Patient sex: M
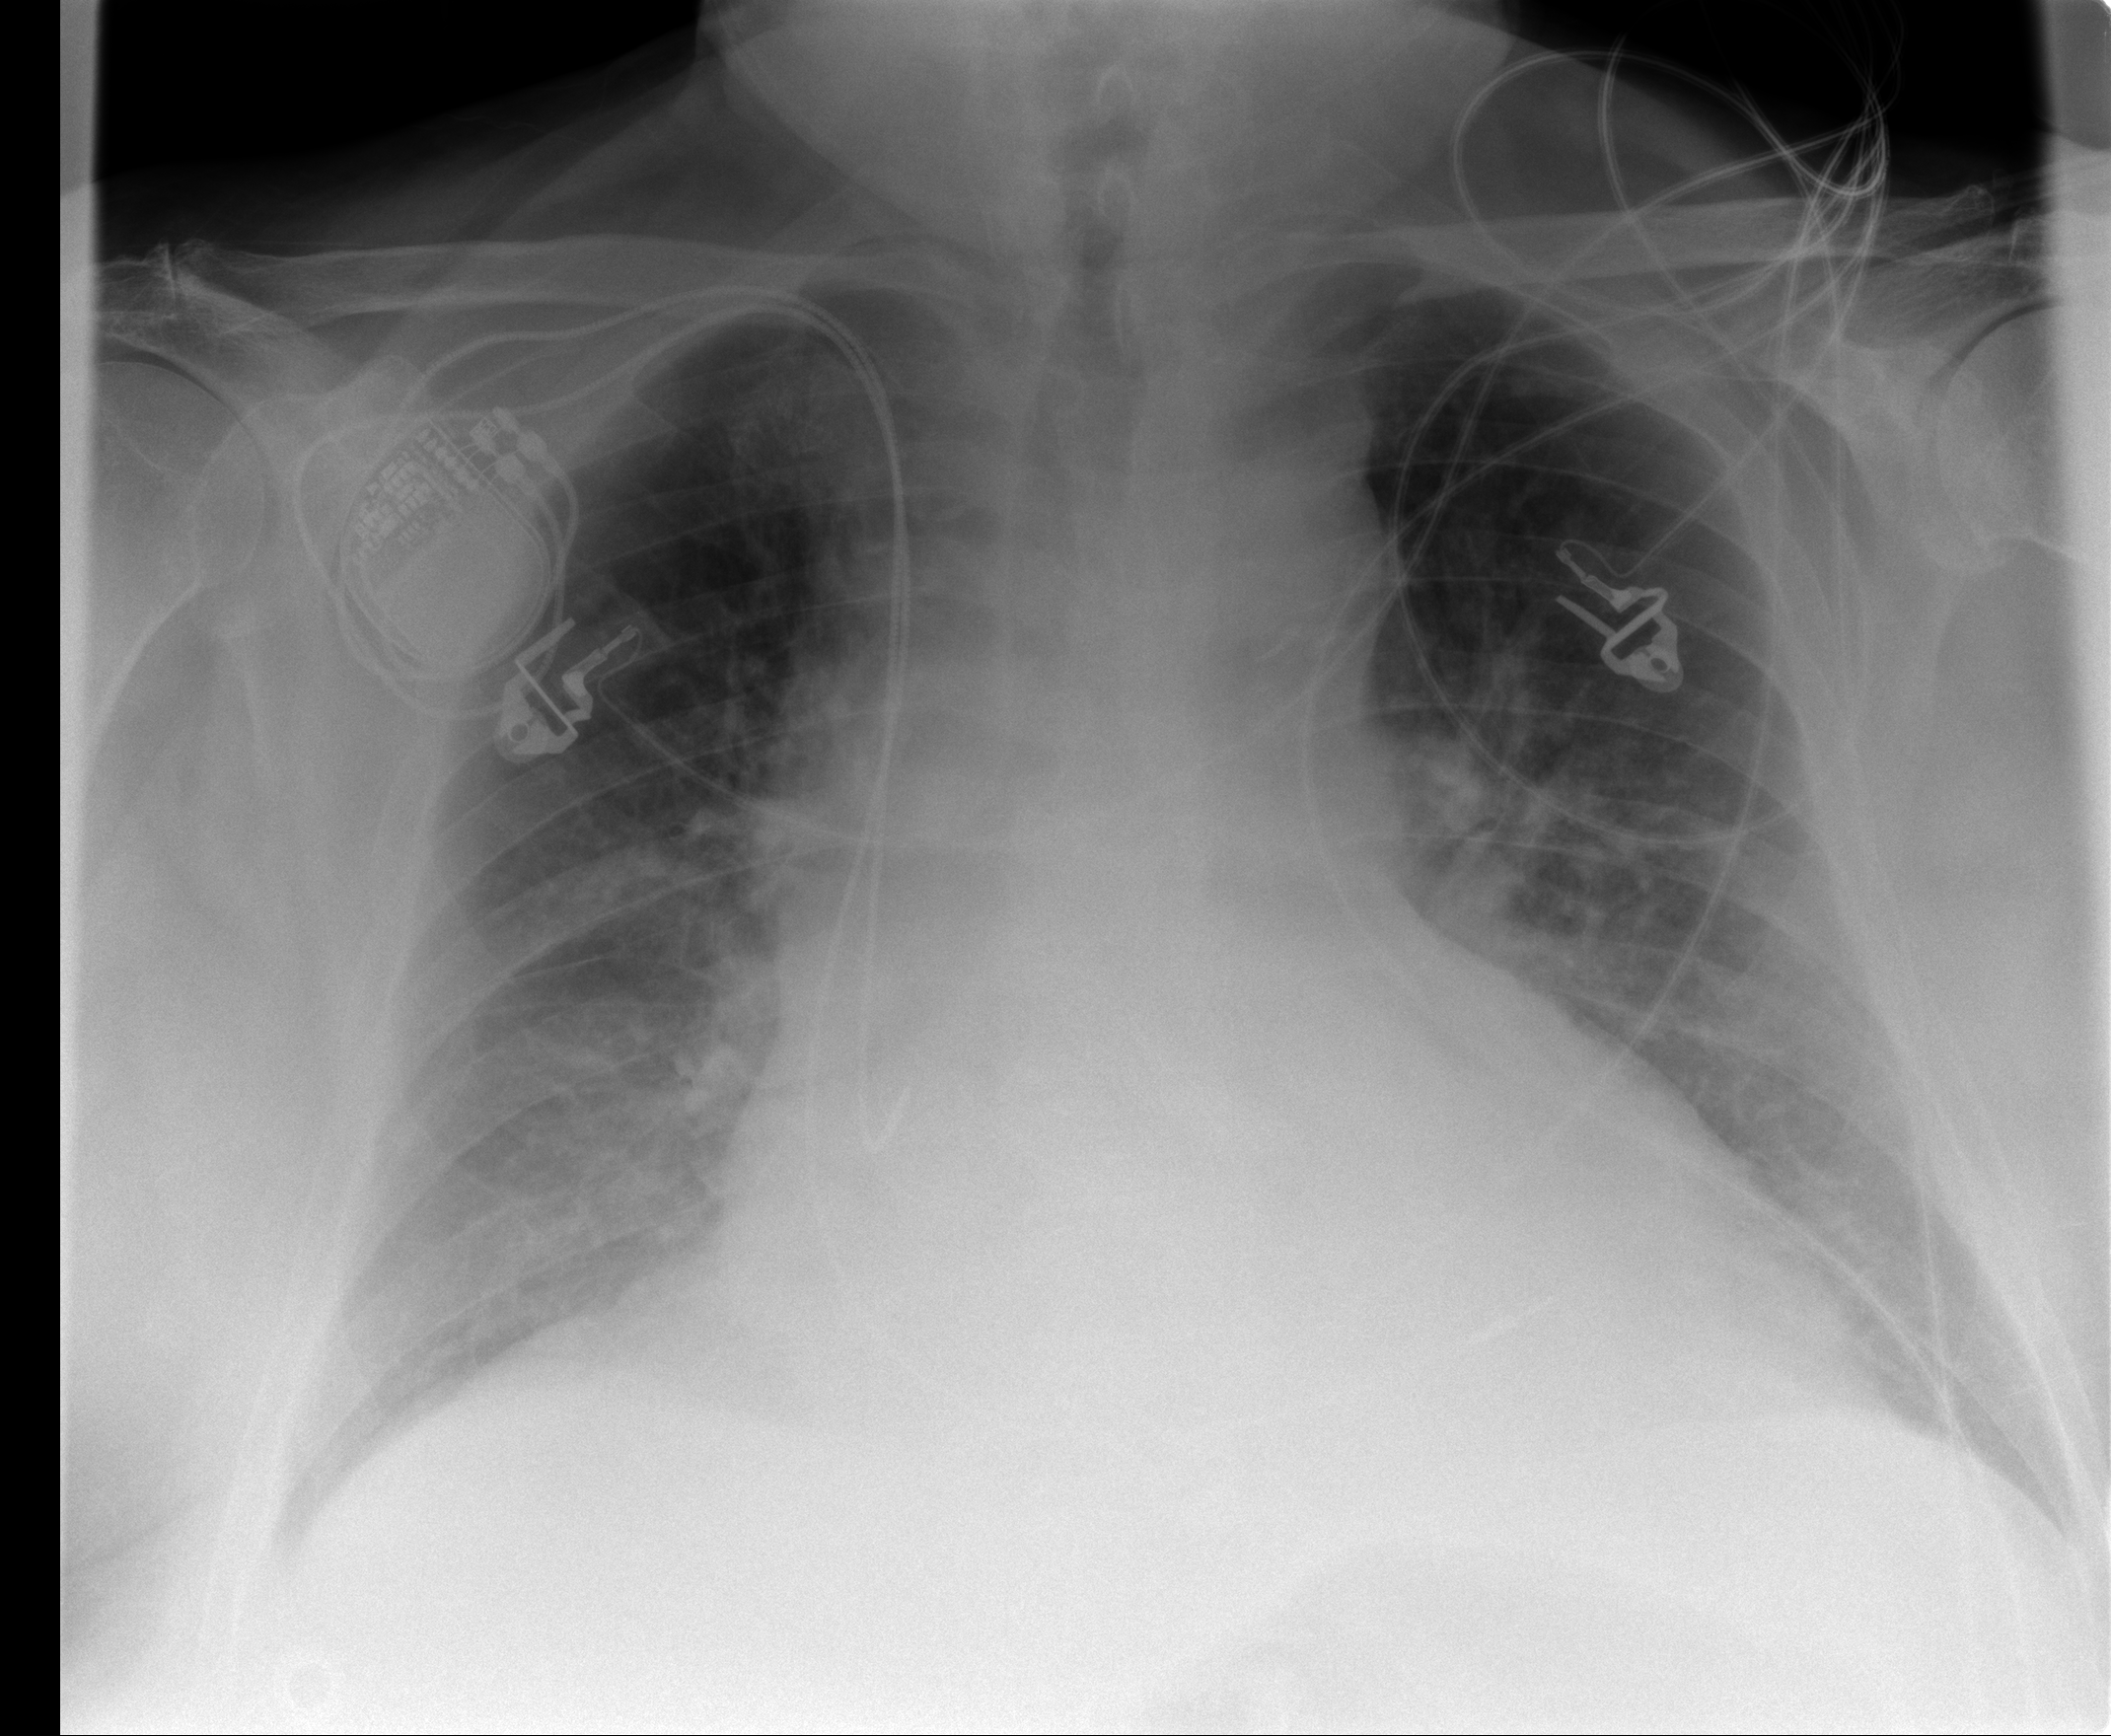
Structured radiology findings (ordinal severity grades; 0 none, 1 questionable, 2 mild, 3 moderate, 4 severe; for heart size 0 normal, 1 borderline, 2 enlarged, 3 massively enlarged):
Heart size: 3
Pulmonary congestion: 2
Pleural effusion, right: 1
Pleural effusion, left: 0
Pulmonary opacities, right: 1
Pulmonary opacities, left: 1
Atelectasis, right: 2
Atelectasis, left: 2